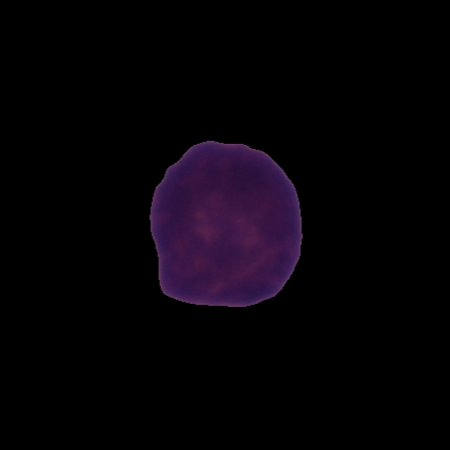
Label: healthy